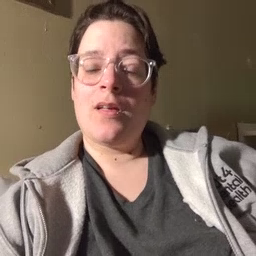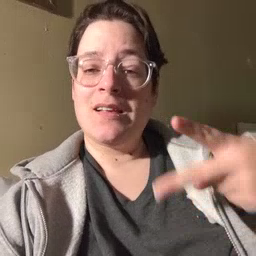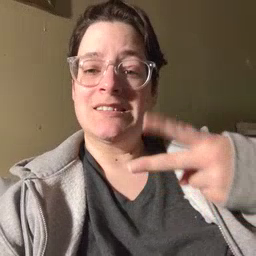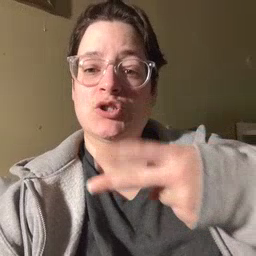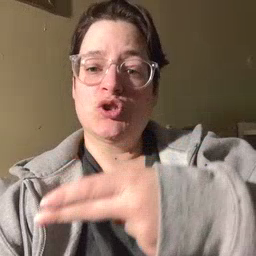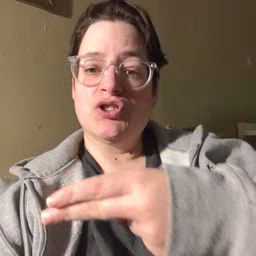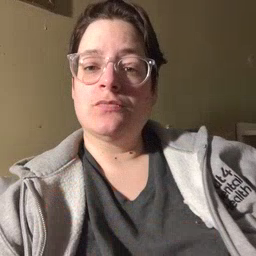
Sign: scissors